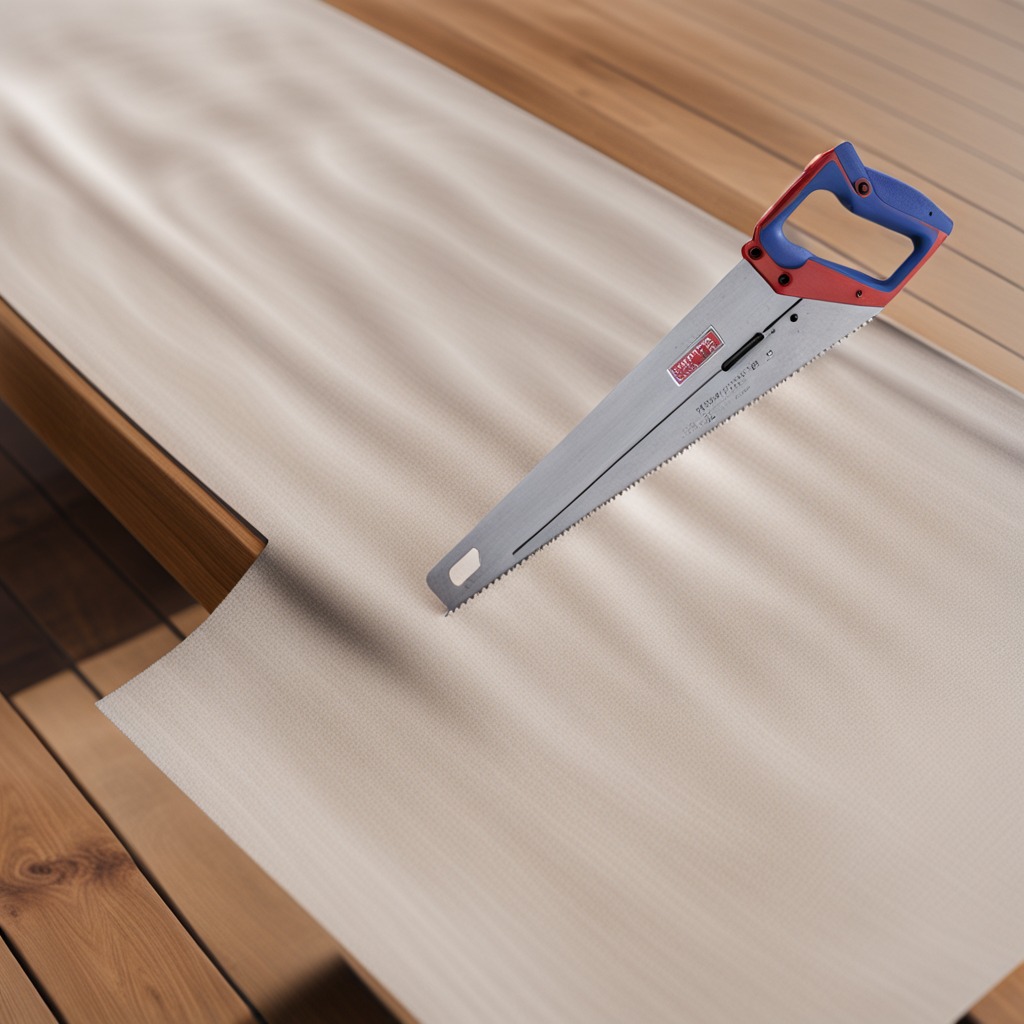
A metal saw is lying on the wooden table in an outdoor workshop during daytime bright natural light soft shadows worn but beneath the cloth.